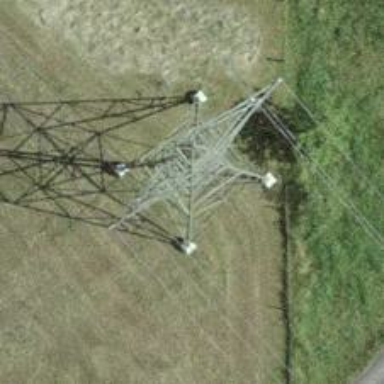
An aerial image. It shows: Power tower.